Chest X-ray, PA view. Patient: 48 years old, sex M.
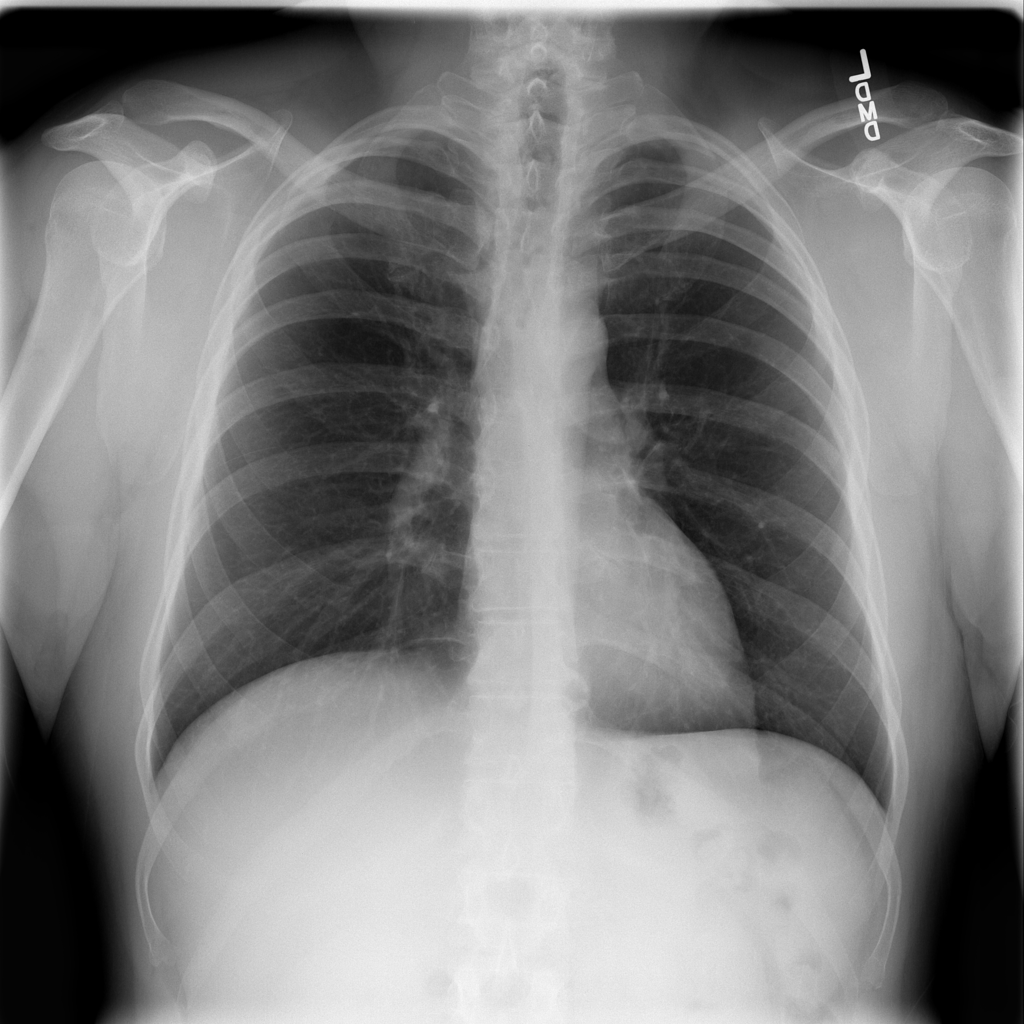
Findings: No Finding